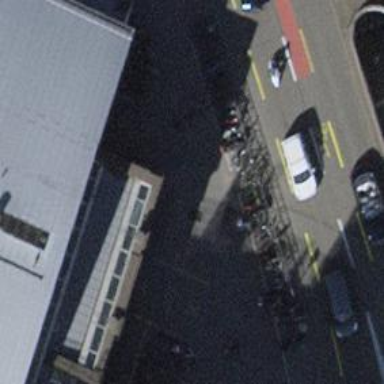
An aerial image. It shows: Bicycle parking facility.